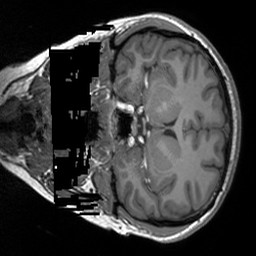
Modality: T1w
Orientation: coronal
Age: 19
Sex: female
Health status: healthy
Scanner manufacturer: siemens
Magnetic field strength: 3 T
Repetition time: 1.9 s
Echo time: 0.00252 s